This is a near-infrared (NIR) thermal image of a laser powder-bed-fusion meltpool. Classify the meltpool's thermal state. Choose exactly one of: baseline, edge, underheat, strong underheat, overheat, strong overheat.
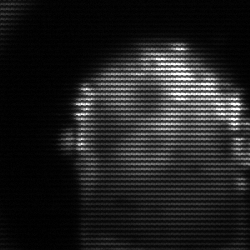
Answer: baseline